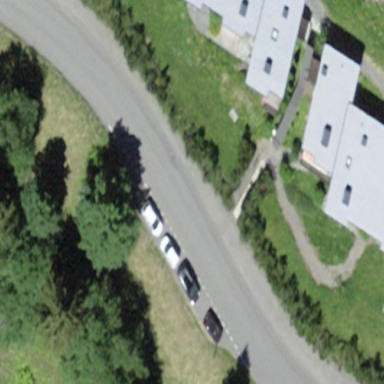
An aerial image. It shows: Parking area.